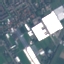
Land use / land cover class: Industrial